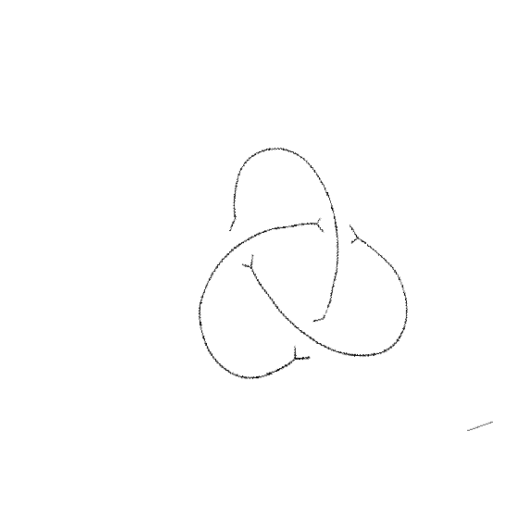
Crossing number: 3